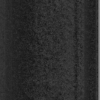
Label: dusty